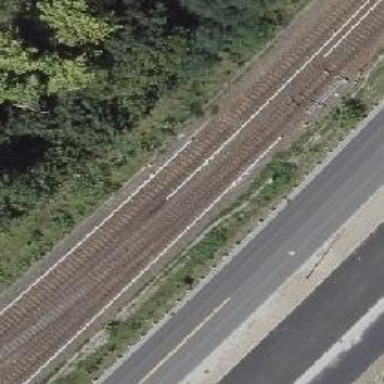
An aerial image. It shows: Light rail electrified railway.